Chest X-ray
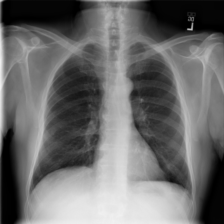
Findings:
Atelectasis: negative
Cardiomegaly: negative
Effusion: negative
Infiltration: negative
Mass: negative
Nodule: negative
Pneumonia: negative
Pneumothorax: negative
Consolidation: negative
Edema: negative
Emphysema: negative
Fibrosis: negative
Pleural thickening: negative
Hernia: negative